Question: I am very new to IntelliJ IDE.
My issue is that, in my project I am not able to see the Maven libraries added(as in the image- External Libraries). What it shows me is simply the JDK toolkit.

The thing is that my application is building properly using .mvn clean install command and there are no compilation issues.
I have tried almost all the resolutions provided in the similar topics in Stack Overflow but they did not work for me.
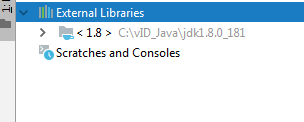
Answer: I resolved this issue by setting the correct url of settings.xml within IntelliJ
File -> Settings -> Build, Execution and Deployment -> Build Tools -> Maven
Enter correct settings.xml path in "User settings file"